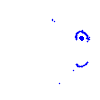
Particle: electron